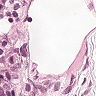
Metastatic tissue present: yes